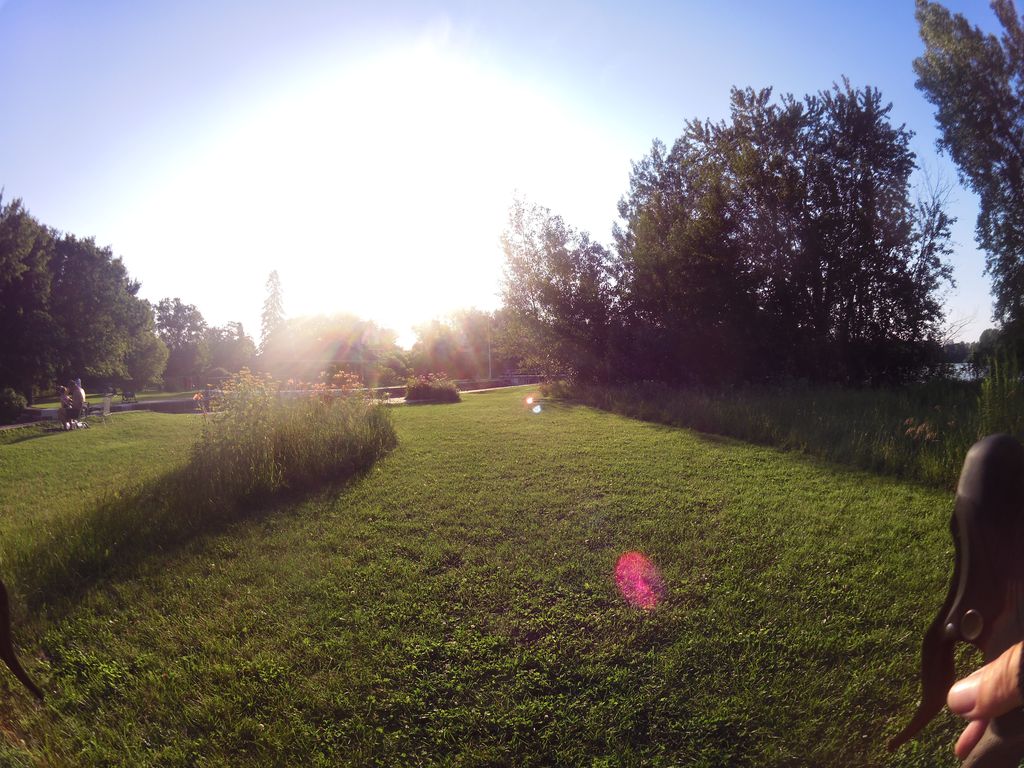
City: ottawa-gatineau